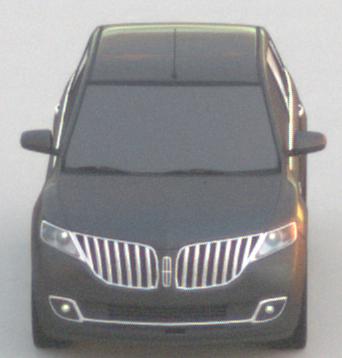
Make: Lincoln
Model: MKX
Detailed model: Gen. 1 CD3
Model produced from: 2010
Model produced until: 2015
Doors: 5
Color: gray
Road condition: dry road
Daytime: sunrise or sunset
Contrast: medium contrast